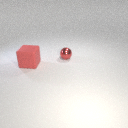
large red rubber cube in front of small red metal sphere